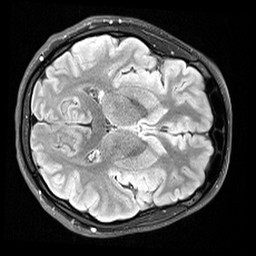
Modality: FLAIR
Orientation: axial
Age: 26
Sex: female
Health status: healthy
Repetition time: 12 s
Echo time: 0.095 s